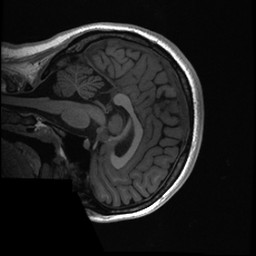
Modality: T1w
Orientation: sagittal
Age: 21
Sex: female